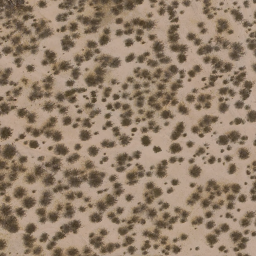
Label: chaparral